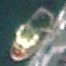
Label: civil